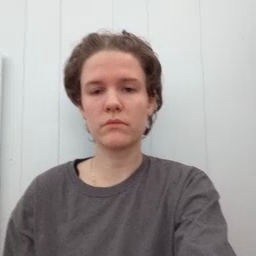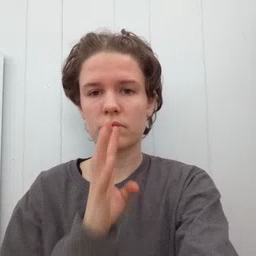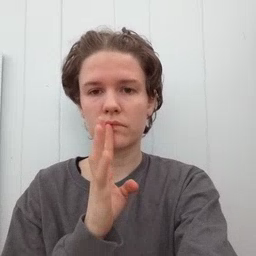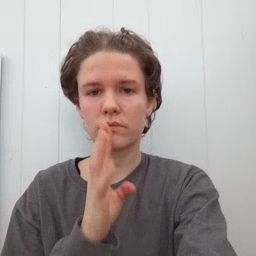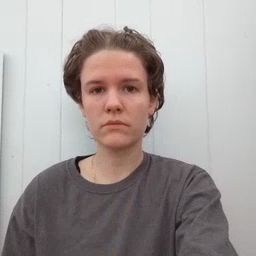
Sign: talk